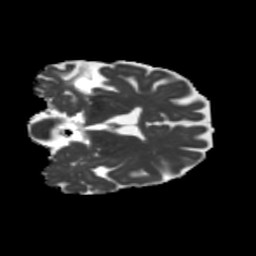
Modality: MD
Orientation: coronal
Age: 42
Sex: female
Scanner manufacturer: siemens
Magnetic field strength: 3 T
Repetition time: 5.25 s
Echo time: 0.08 s